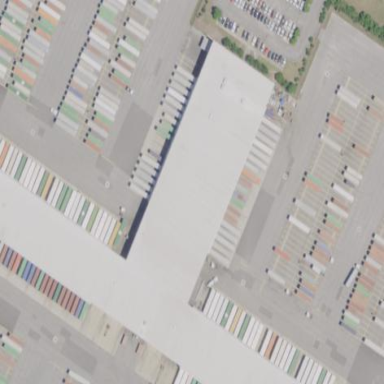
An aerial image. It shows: Warehouse.